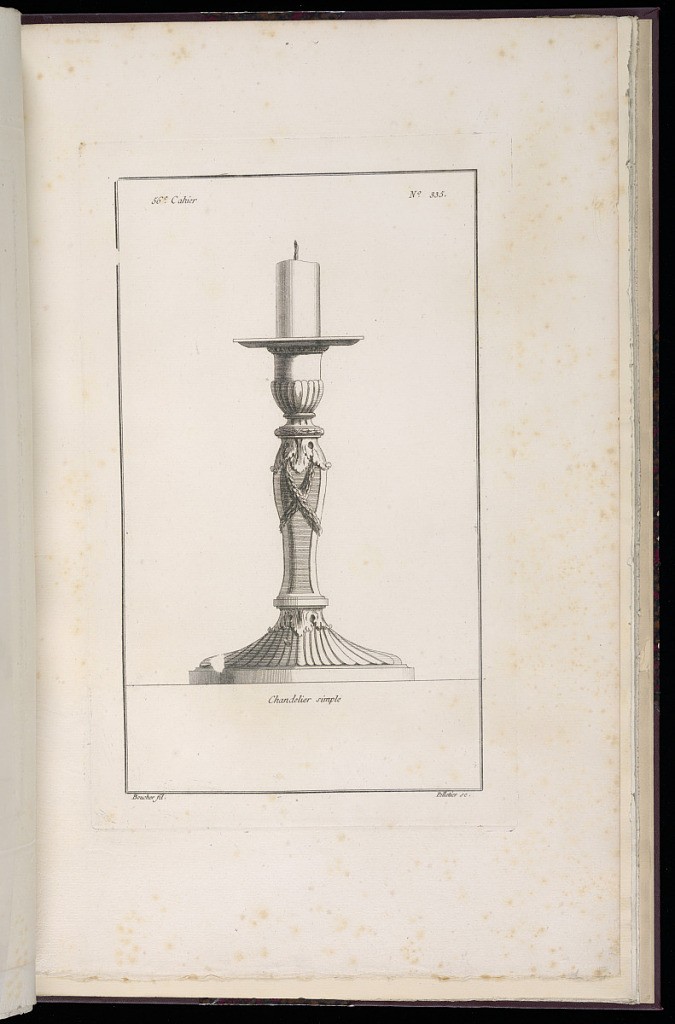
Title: Chandelier simple
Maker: Juste-François Boucher, French, 1736 – 1782
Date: ca. 1775
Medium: Engraving on off white laid paper
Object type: Print
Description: Design for a candlestick decorated with scalloping, acanthus leaf, garland, bound leaf, gadrooning, and egg and dart. The plate is signed.